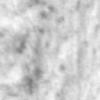
Label: no_change